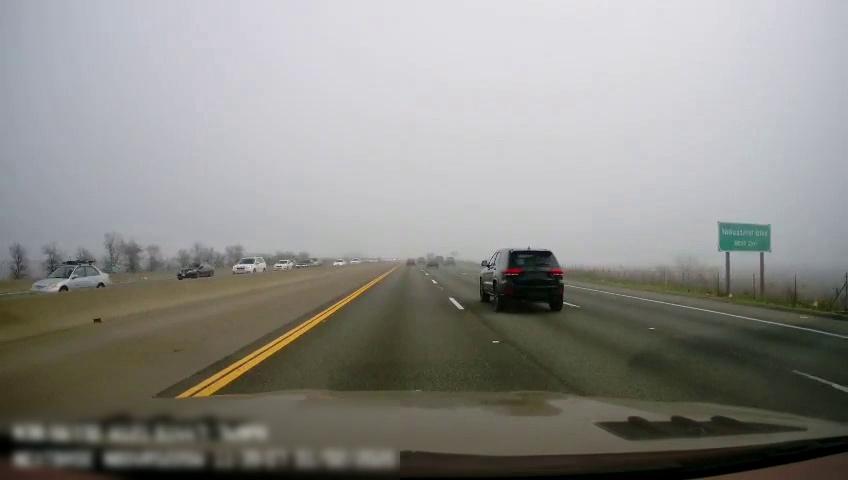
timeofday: Day
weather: Cloudy
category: Drivable Space
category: Drivable Space
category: Vehicles | Car
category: Vehicles | Car
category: Vehicles | SUV
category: Vehicles | Car
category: Vehicles | SUV
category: Vehicles | Car
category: Vehicles | Car
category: Vehicles | Truck
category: Vehicles | SUV
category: Vehicles | Car
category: Vehicles | Car
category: Vehicles | SUV
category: Lanes | Current Lane
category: Lanes | Current Lane
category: Lanes | Alternate Lane
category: Lanes | Alternate Lane
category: Lanes | Alternate Lane
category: Lanes | Opposite Lane
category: Traffic | Signs